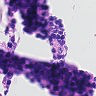
Metastatic tissue present: no